Question: <URL>
I'm following that railcast episode. It's working perfect but while I export to csv file that unable add .csv extension means that it's store like not as .
I want to store like how can do that means how can i add extension during saving that file that take automatically add extension during save csv file.

When I export CSV file then I will open popup like above image. but I want in the
> Controller
'''
respond_to do |format|
format.html
format.csv { send_data @customers.to_csv }
format.xls
end
View
<%= link_to "CSV", "/admin/partners?id=#{params[:id]}&start_date=#{params[:start_date]}&end_date=#{params[:end_date]}&format=csv" %>
<%= link_to "Excel", "/admin/partners?id=#{params[:id]}&start_date=#{params[:start_date]}&end_date=#{params[:end_date]}&format=xls" %>
'''
Thanks
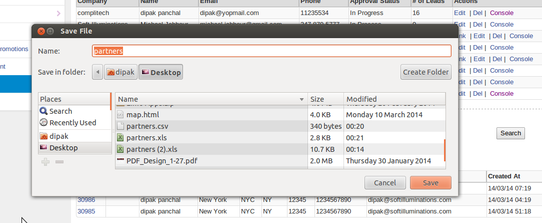
Answer: Controller:
'''
respond_to do |format|
format.csv { send_data @report.to_csv, filename: @report.name + ".csv"} #to export csv
end
'''
In the view
'''
<%= link_to 'CSV', report_path(report, format: :csv)%>
'''